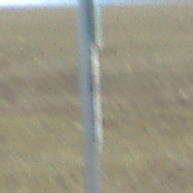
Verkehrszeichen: MehrfachbesetzePersonenkraftwagenFrei
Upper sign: Busssonderstreifen
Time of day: SunriseSunset
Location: Outdoor (RoadRail)
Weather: PartlyCloudy
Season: NotSpecified
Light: Natural